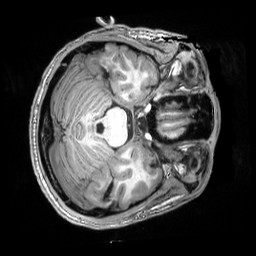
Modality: T1w
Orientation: axial
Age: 19
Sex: male
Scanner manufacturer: siemens
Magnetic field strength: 3 T
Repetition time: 2.5 s
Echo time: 0.00343 s